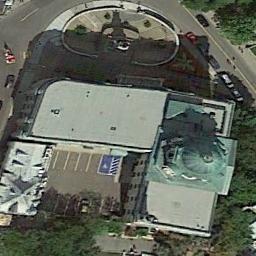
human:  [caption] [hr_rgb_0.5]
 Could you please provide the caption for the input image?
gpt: This is a church, It has a rectangular space .

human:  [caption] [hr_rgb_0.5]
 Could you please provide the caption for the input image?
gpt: The church with a green circular pointed tower and a pointed tower is built in the open area .

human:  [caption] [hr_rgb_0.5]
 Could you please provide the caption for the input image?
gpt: A cathedral with a gray roof  The main house in the middle of the church has a cyan dome  There are many trees and a road around the church .

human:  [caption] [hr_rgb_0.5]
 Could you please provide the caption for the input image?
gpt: There is a church with a blue circular roof next to a parking lot .

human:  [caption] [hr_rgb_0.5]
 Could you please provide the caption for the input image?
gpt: There are many cars on the road near the church .